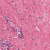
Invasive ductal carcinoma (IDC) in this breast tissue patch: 0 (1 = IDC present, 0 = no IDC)